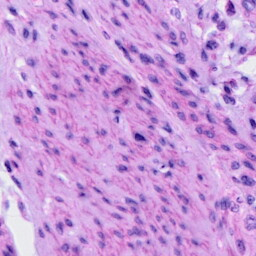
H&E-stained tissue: Cervix